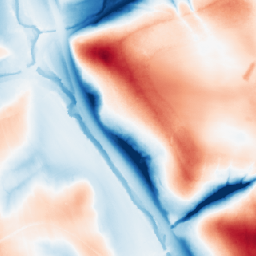
Category: trend_removal
Decomposition family: local_polynomial
Decomposition parameters: window_size: 101
degree: 3
Upsampling method: nearest
Upsampling parameters: scale: 8
Upsampling scale: 8